Current action and preconditions to check: path_clear

Your task: For each precondition in the list above, predict whether it will hold at this action.

Consider the current scene as observed from the mobile robot's camera, and analyze the predicted future states of all dynamic agents (e.g., people, animals, vehicles, or any moving entities) within the NEXT SECOND.

IMPORTANT: Only answer "very likely" if you are absolutely certain—based on strong, clear evidence—that a dynamic agent will violate the precondition in the predicted future state. Do NOT answer "very likely" for unlikely, ambiguous, or low-probability risks.

Ask yourself for each precondition: Is there a high probability, with clear and convincing evidence, that the predicted future states of any dynamic agent will interfere with the predicted future state of the currently executing action within the NEXT SECOND, causing that precondition to fail?

Assess the risk level based on these predictions. Use "likely" or "very likely" if motions create a clear risk of interference.

Use "neutral" or "improbable" if agents are nearby but their predicted paths are clearly diverging or non-conflicting.

Failure Risk Categories: "very improbable", "improbable", "neutral", "likely", "very likely"

Answer Format: Output ONLY the probability_of_failure value from these categories: "very improbable", "improbable", "neutral", "likely", "very likely"

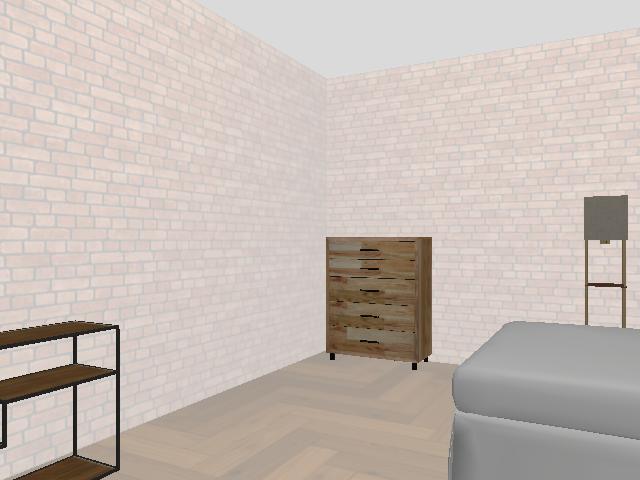

Answer: very improbable